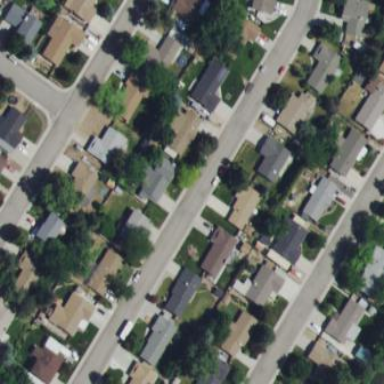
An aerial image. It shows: Sidewalk.